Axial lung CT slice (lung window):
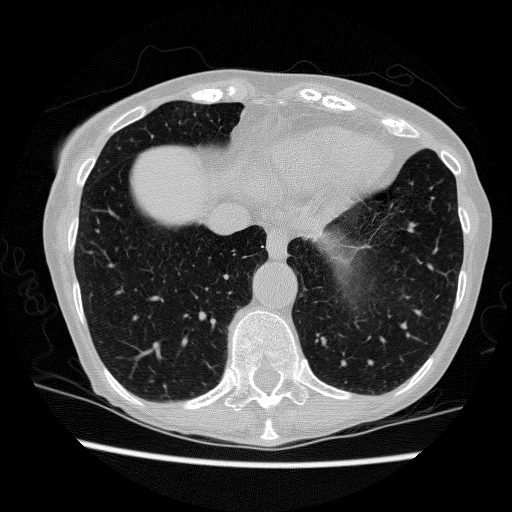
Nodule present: no